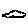
Label: cloud